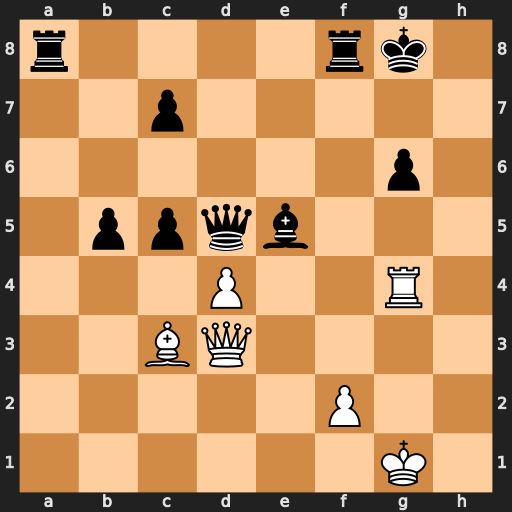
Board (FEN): r4rk1/2p5/6p1/1ppqb3/3P2R1/2BQ4/5P2/6K1
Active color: w
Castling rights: -
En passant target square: -
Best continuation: Qxg6+ Bg7 Qxg7#